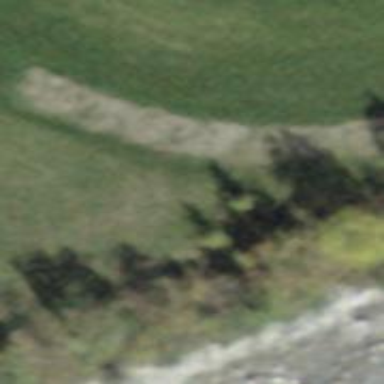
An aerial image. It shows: Designated golf cart path on grass track of grade5.